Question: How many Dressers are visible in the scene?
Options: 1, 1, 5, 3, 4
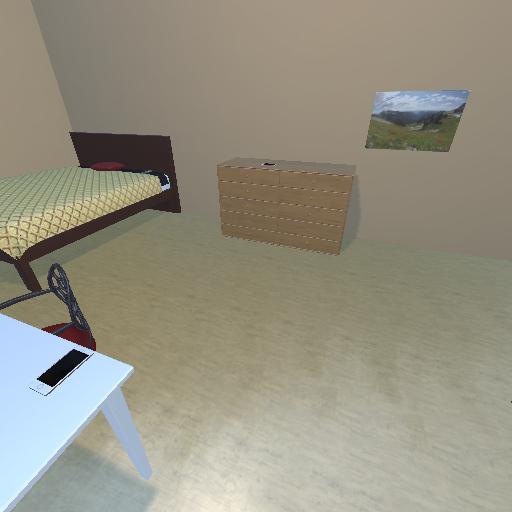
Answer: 1